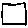
Label: square